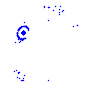
Particle: pion